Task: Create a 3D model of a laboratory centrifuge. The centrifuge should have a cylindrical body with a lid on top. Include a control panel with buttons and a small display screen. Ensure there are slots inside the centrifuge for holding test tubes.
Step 575:
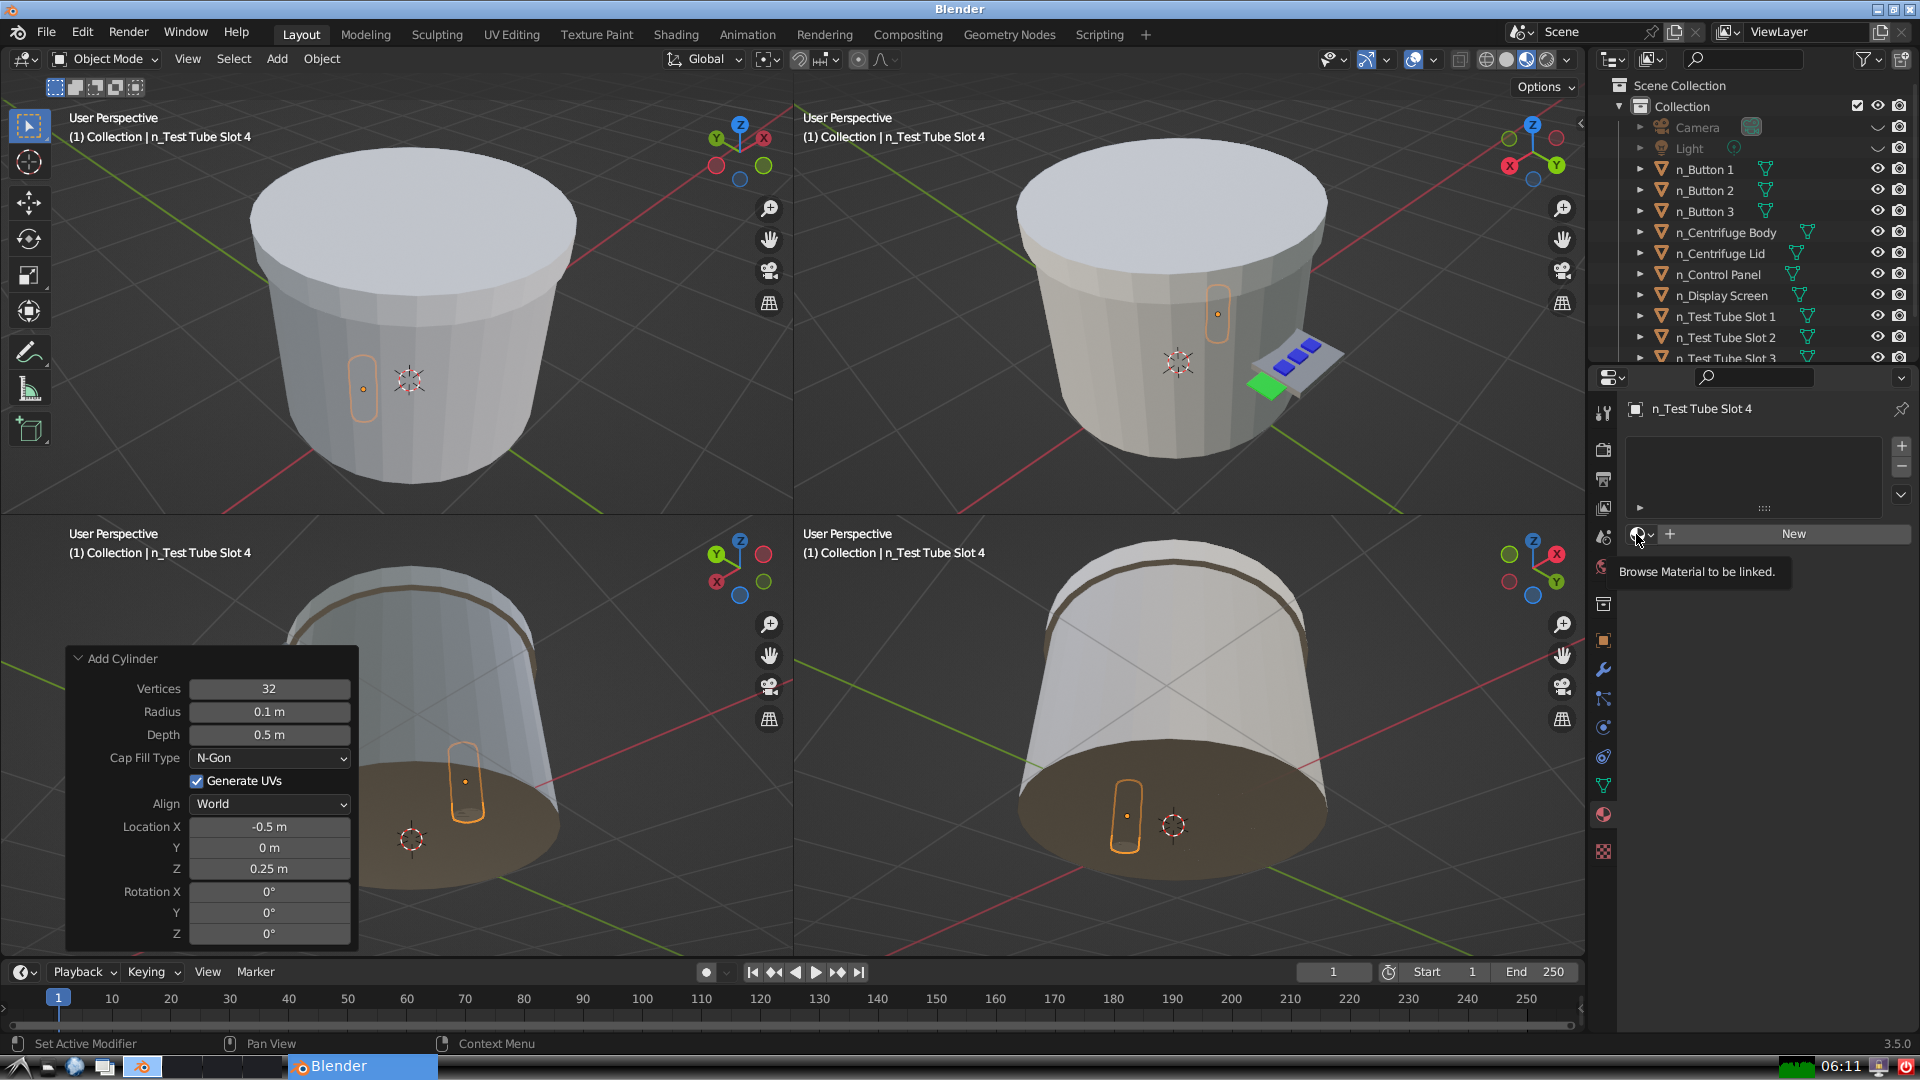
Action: click: no